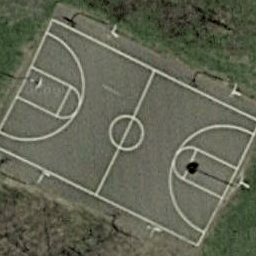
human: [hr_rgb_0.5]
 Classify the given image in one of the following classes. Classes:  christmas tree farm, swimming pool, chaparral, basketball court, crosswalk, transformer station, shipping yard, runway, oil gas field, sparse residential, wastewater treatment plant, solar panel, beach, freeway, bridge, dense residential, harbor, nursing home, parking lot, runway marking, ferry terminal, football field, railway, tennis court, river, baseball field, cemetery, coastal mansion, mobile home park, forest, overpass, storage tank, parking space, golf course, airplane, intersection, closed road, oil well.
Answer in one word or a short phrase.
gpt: basketball court